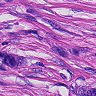
Metastatic tissue present: yes